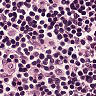
Metastatic tissue present: no